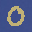
Label: 0